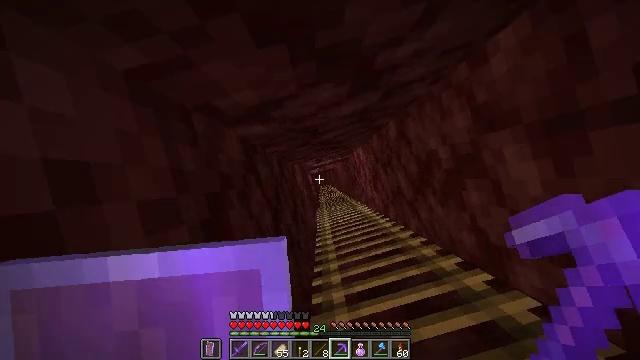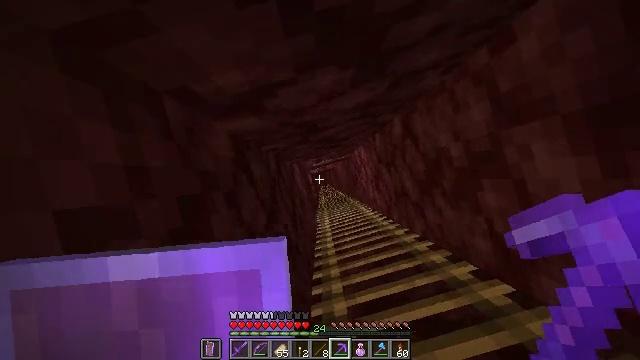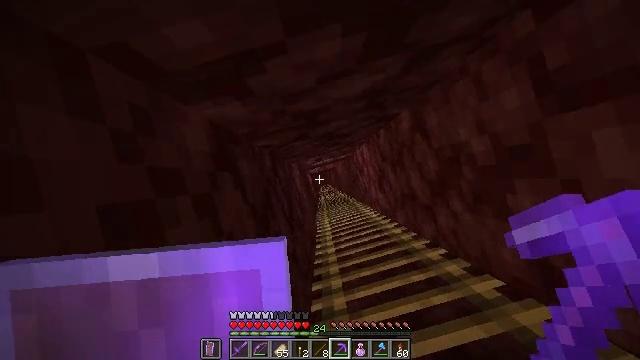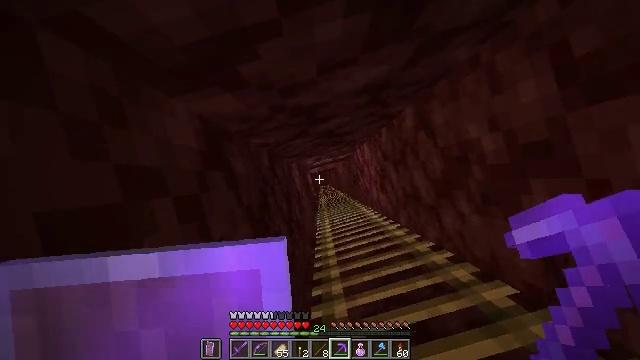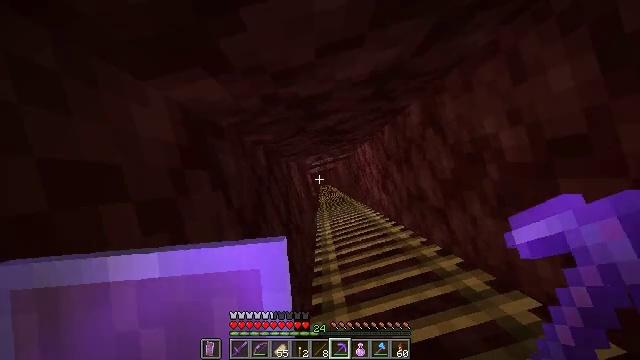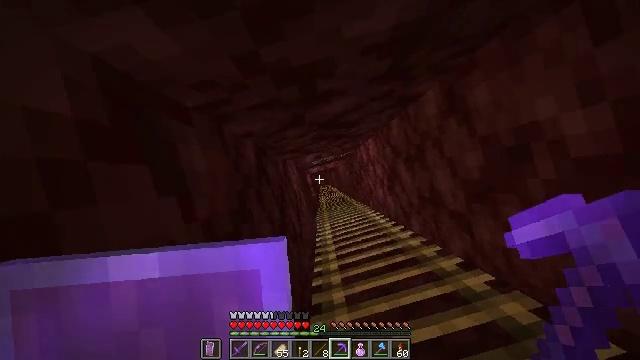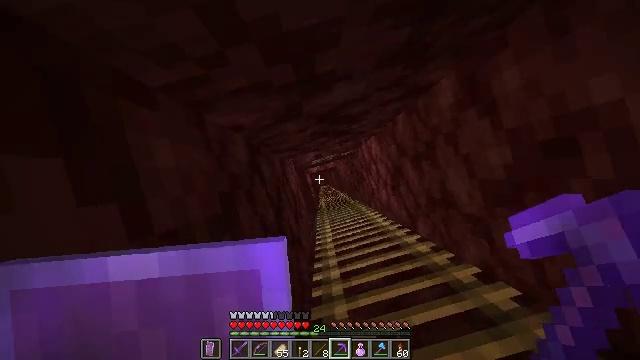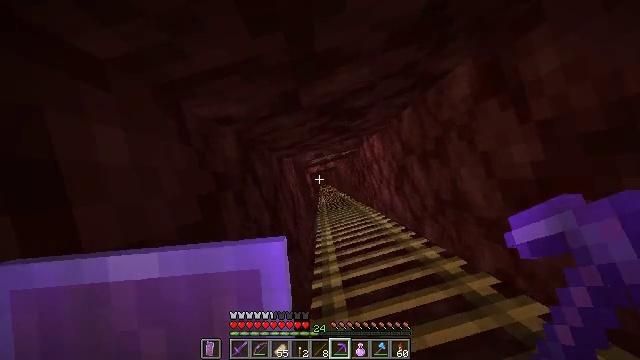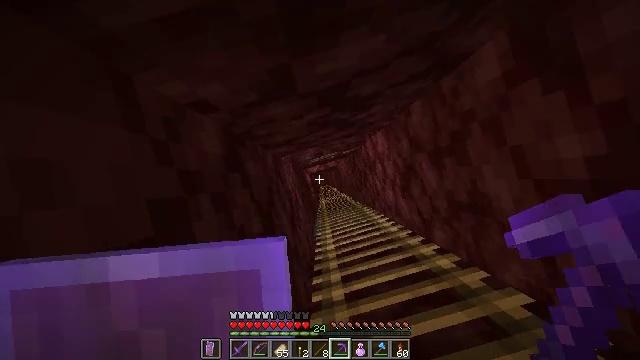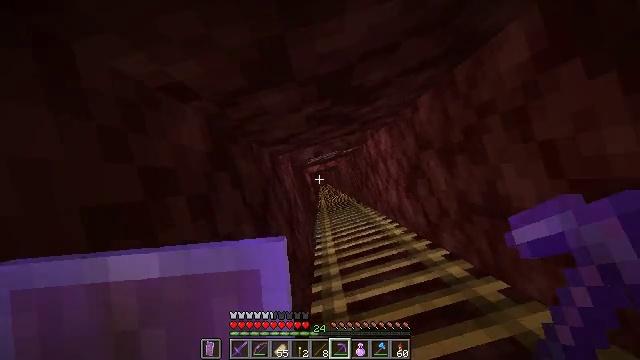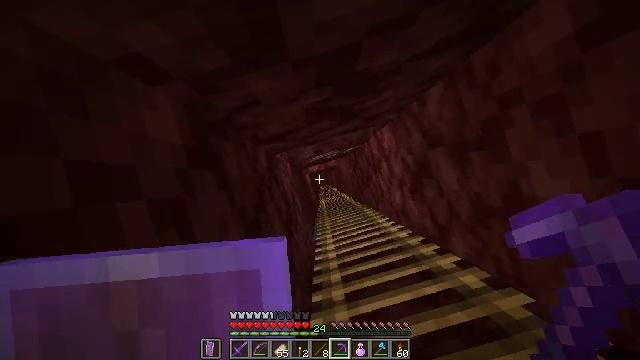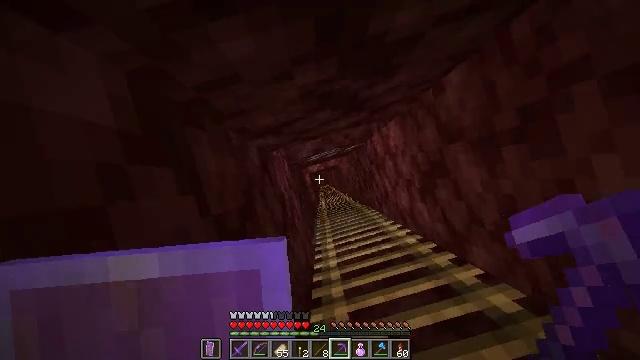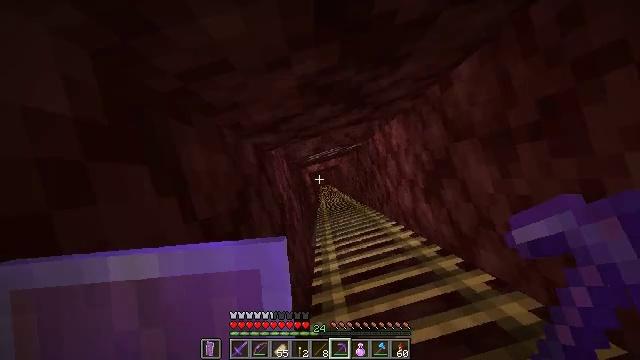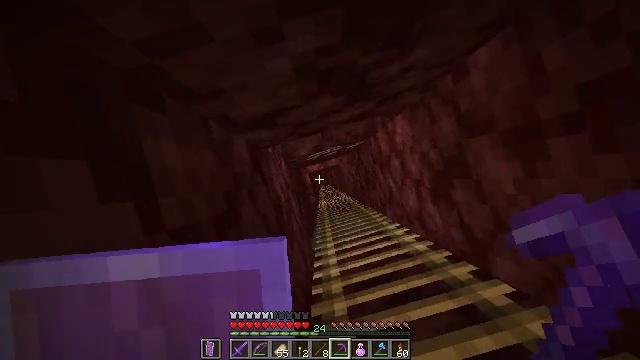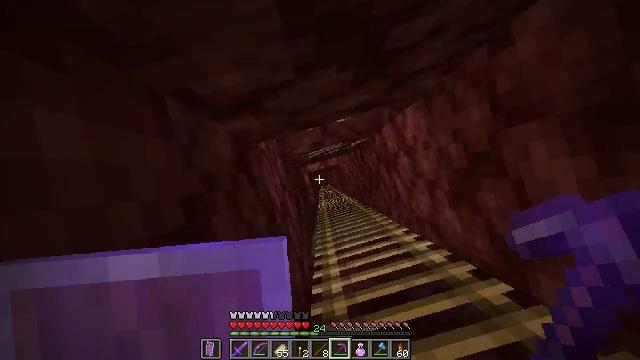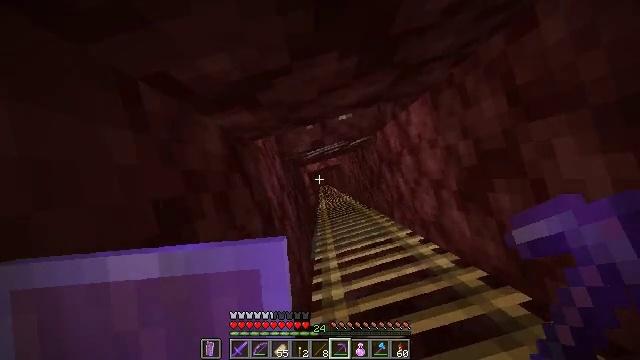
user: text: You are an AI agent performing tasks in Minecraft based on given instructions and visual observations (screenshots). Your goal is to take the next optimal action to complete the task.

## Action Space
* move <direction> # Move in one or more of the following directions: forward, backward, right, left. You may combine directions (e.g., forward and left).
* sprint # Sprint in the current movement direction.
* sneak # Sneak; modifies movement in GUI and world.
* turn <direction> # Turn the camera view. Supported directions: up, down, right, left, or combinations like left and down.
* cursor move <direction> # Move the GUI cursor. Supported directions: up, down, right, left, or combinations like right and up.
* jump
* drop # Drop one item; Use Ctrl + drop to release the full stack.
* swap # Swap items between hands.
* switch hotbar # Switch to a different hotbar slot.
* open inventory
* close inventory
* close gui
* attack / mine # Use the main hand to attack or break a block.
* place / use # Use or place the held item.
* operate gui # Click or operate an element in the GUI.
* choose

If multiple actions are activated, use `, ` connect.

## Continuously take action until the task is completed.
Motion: motion action
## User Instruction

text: Collect blackstone for building.
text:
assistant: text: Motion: no_op
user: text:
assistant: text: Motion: no_op
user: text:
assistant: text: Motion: no_op
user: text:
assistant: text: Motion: no_op
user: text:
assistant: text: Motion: no_op
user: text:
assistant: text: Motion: no_op
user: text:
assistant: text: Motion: no_op
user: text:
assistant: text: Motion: no_op
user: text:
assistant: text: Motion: no_op
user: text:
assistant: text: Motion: no_op
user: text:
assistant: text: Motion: no_op
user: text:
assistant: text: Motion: no_op
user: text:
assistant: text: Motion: no_op
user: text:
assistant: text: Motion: no_op
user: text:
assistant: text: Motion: no_op
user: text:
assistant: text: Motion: no_op
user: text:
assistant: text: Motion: no_op
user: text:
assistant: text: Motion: no_op
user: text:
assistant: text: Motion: no_op
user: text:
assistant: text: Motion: no_op
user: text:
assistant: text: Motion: no_op
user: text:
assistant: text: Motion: no_op
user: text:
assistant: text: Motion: no_op
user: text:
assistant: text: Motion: no_op
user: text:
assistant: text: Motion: no_op
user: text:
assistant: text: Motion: no_op
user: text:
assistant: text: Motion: no_op
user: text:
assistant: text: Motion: no_op
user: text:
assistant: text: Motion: no_op
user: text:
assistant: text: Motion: no_op